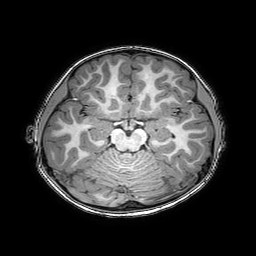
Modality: T1w
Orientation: coronal
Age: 5
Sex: female
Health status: healthy